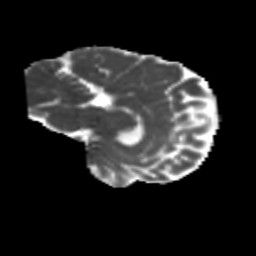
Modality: MD
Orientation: sagittal
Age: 37
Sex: female
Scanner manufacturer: siemens
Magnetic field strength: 3 T
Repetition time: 1.8 s
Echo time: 0.07 s